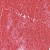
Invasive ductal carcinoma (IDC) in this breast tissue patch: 0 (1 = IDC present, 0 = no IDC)